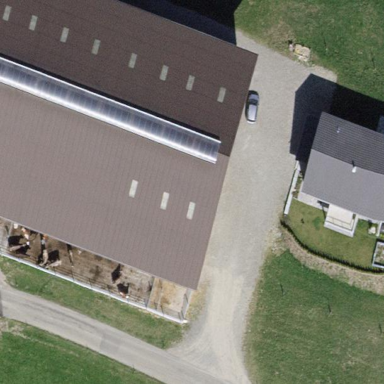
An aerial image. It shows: Farmyard area.